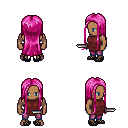
a pixel art fantasy rpg character, male body template, human, dark skin, maroon tunic, magenta pants, pink extra-long hairstyle, ghillies, dagger, four views (front, back, left, right), 2x2 character sprite sheet, small pixel art, hard edges, no anti-aliasing